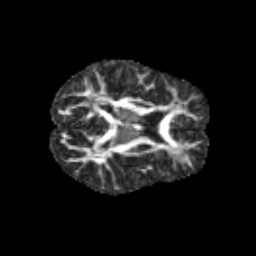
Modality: FA
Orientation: axial
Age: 9
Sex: female
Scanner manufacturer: siemens
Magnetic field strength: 3 T
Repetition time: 3.8 s
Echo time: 0.07 s